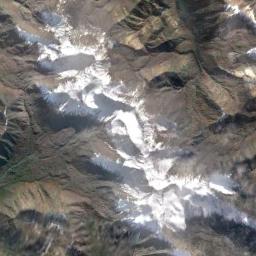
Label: snowberg